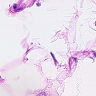
Metastatic tissue present: no